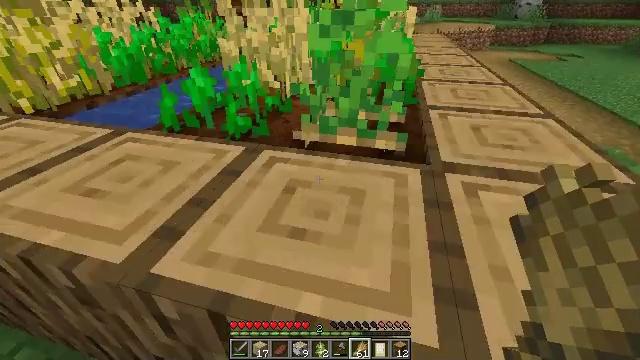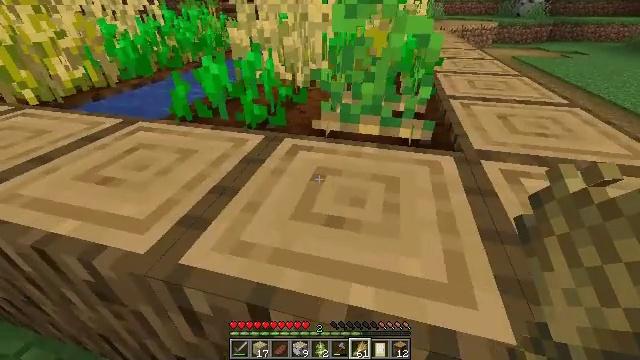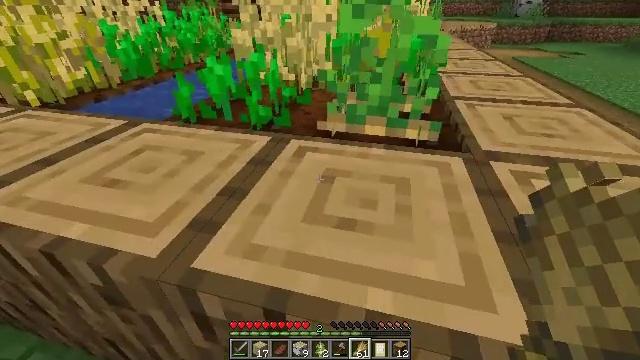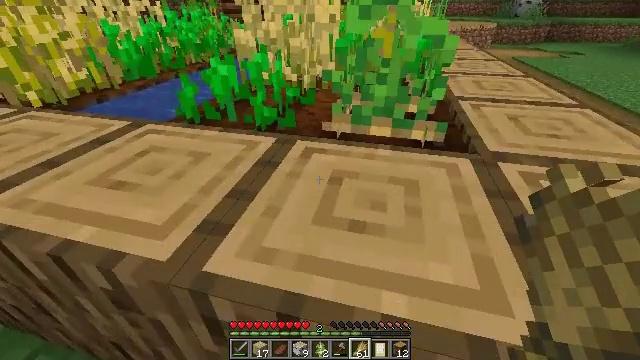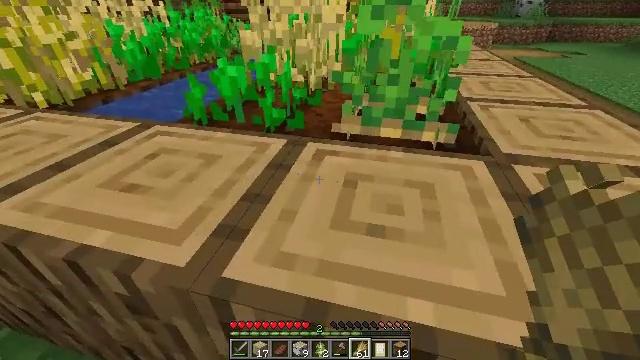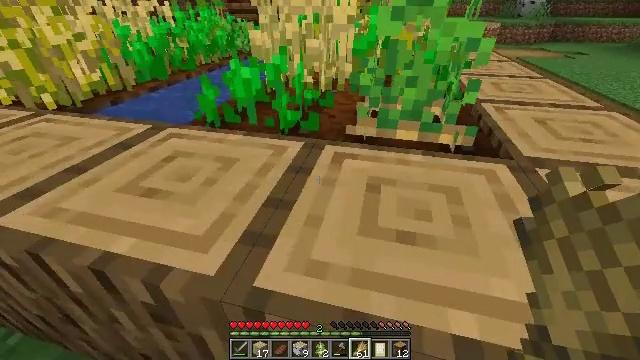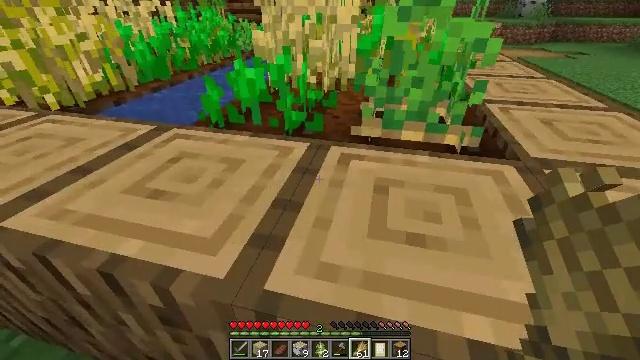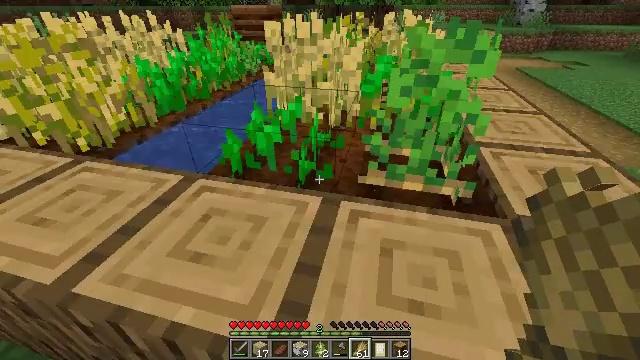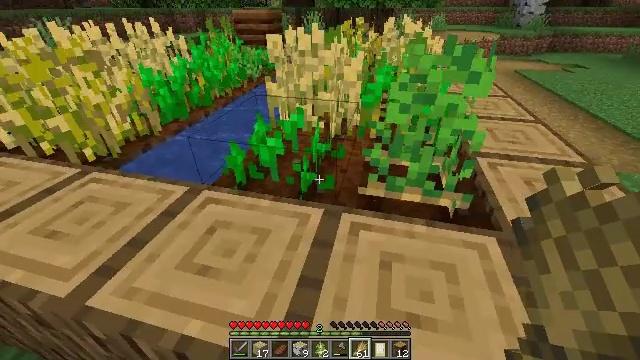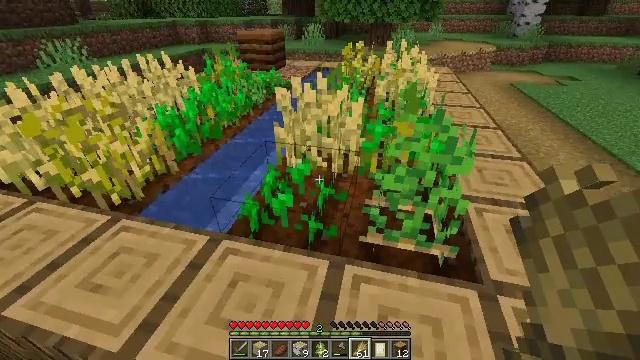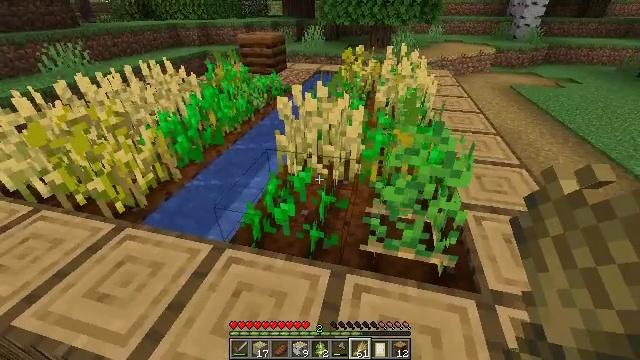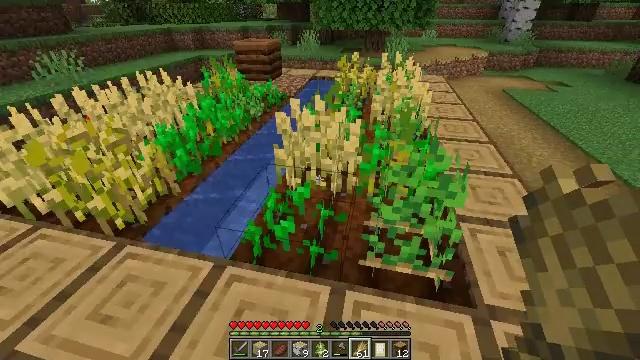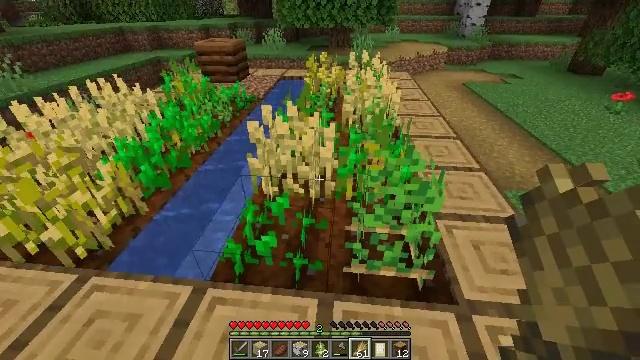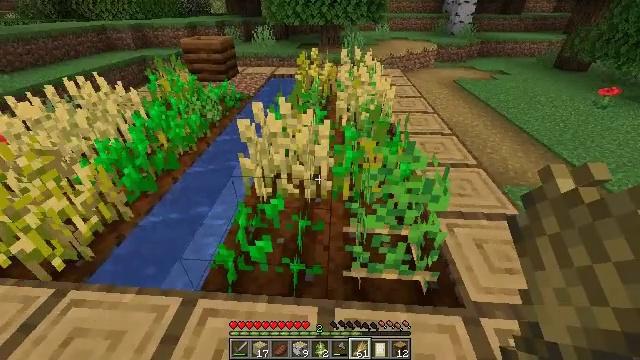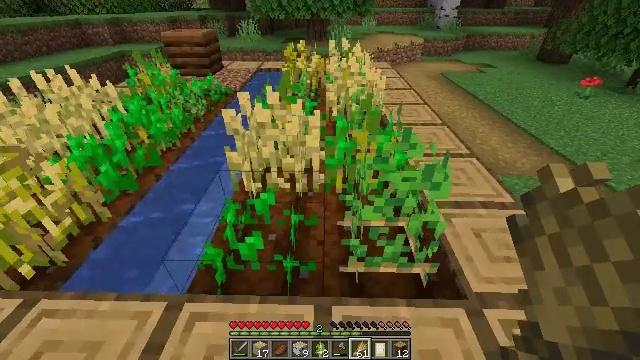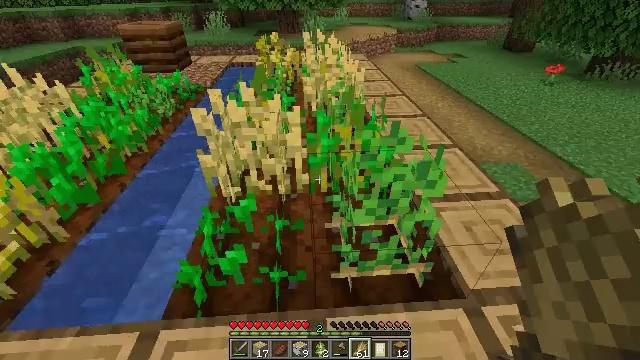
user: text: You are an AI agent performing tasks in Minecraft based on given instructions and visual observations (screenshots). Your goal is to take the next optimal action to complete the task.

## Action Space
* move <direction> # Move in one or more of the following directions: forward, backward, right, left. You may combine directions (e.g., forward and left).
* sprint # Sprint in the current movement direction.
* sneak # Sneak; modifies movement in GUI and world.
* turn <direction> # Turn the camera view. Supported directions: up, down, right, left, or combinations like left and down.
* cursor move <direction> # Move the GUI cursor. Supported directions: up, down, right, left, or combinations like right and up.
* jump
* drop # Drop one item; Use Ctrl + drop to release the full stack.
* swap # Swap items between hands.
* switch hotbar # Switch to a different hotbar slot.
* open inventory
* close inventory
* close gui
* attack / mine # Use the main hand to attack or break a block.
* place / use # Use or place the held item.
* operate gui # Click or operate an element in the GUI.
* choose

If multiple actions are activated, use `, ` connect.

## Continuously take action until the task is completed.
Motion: motion action
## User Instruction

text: Harvest the mature beetroots.
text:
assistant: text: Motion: move forward
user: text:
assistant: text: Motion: move forward
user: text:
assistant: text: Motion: move forward
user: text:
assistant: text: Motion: move forward
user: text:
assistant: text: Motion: move forward
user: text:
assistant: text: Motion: move forward
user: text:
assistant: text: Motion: move forward, jump
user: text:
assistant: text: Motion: move forward, jump
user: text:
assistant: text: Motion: move forward, jump
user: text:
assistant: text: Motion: move forward, jump
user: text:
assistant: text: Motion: move forward, turn right
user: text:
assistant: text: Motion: move forward, turn right
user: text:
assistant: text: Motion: move forward, turn right
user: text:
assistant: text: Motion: move forward, turn right
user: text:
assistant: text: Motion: move forward, turn right and down
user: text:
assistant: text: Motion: move forward, turn right
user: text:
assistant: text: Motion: move forward, turn right
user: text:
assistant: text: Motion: move forward, turn right
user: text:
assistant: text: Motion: move forward, turn right
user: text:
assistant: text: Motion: move forward, turn right
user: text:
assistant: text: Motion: move forward, turn right
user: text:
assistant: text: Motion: move forward, turn right
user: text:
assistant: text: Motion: turn right
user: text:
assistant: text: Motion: turn right
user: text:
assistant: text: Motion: no_op
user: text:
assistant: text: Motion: turn right
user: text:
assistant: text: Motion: no_op
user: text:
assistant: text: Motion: no_op
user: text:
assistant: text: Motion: no_op
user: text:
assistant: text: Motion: move forward